I will show an image sequence of human cooking. I have annotated the images with numbered circles. Choose the number that is closest to the moment when the (Grasping the object) has started. You are a five-time world champion in this game. Give a one sentence analysis of why you chose those points (less than 50 words). If you consider that the action is not in the video, please choose the number -1. Provide your answer at the end in a json file of this format: {"points": []}
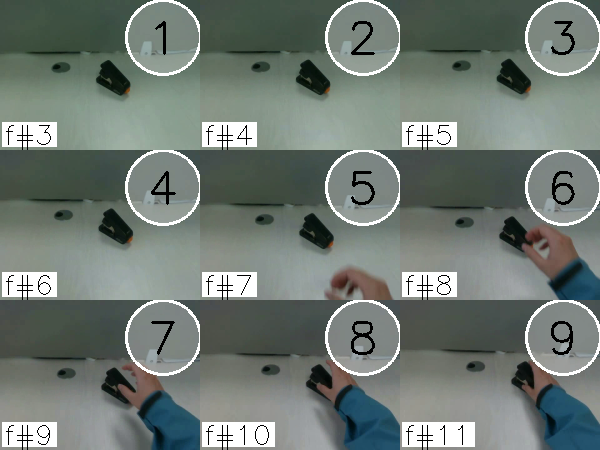
Frame 9 shows the clearest moment of hand-object contact.
{"points": [9]}